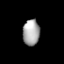
Tissue: prostate
Cell type: T cells
Senescence score: 0.2949
Nuclear area (px): 430
Mean DAPI intensity: 167.021